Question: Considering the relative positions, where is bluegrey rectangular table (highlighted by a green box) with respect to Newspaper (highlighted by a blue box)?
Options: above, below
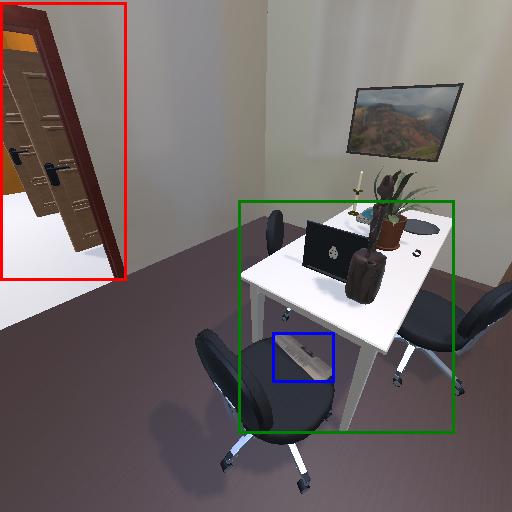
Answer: above